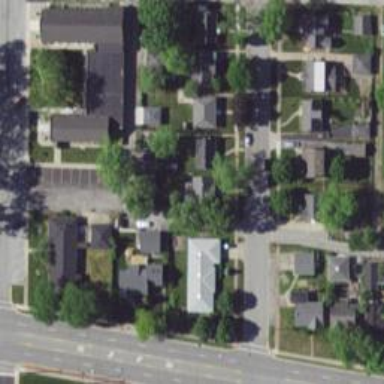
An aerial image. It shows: Alley classified as service road.